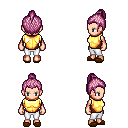
a pixel art fantasy rpg character, female body template, human, light skin, gold chest armor, white pants, pink short topknot hairstyle, brown slippers, four views (front, back, left, right), 2x2 character sprite sheet, small pixel art, hard edges, no anti-aliasing